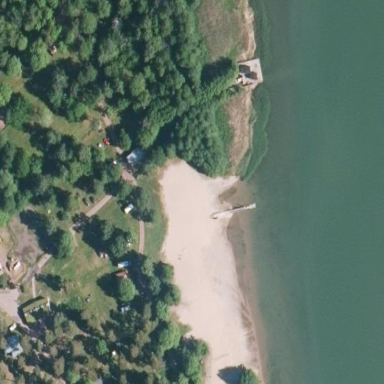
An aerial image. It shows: Sandy beach with natural surroundings.